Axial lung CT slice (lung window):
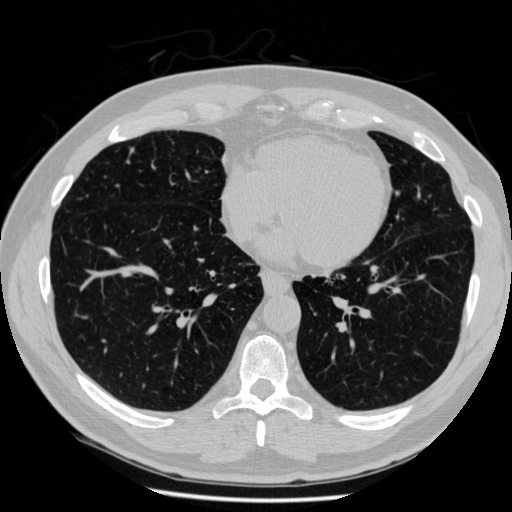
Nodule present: no